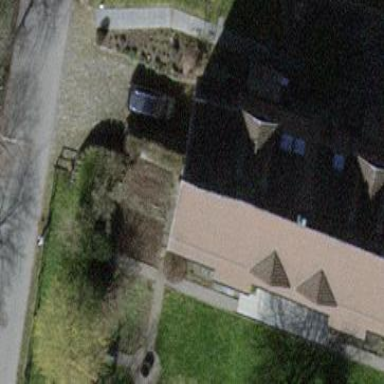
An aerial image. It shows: Detached building with gabled roof.